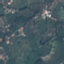
Land use / land cover class: PermanentCrop